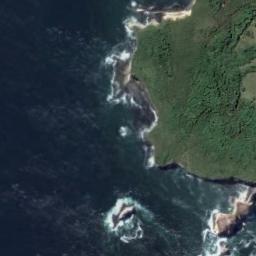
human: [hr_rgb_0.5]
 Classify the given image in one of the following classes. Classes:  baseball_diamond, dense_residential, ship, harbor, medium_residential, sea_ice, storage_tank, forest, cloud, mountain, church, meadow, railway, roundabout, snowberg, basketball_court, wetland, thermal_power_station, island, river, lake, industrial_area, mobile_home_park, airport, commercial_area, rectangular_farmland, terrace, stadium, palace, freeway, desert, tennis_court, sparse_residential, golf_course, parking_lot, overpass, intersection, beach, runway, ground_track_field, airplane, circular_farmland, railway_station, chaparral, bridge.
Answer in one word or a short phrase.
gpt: beach